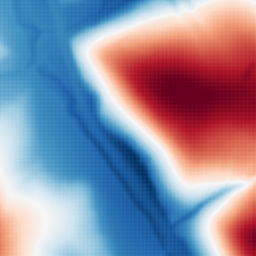
Category: multiscale
Decomposition family: dog_multiscale
Decomposition parameters: sigma_ratio: 2
n_scales: 6
base_sigma: 2
Upsampling method: sinc_blackman
Upsampling parameters: scale: 2
kernel_size: 4
Upsampling scale: 2